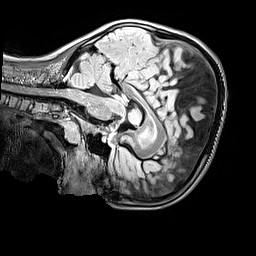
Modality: FLAIR
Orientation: sagittal
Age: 9
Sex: male
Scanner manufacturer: siemens
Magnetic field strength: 3 T
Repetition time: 5 s
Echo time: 0.388 s